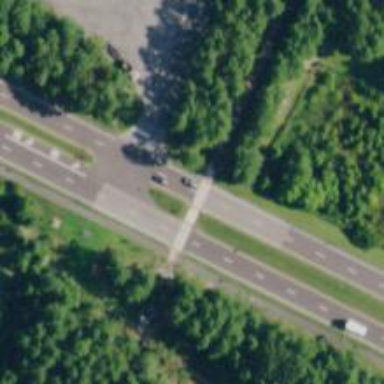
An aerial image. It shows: Marked asphalt cycleway with crossing island.